Field crop: maize
Growth stage: 2
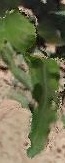
Species: maize